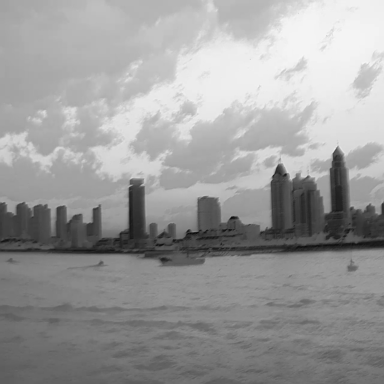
There are two canoes in the infrared image.